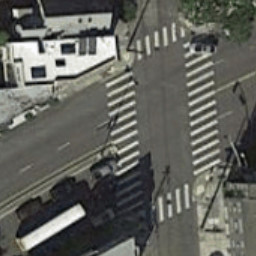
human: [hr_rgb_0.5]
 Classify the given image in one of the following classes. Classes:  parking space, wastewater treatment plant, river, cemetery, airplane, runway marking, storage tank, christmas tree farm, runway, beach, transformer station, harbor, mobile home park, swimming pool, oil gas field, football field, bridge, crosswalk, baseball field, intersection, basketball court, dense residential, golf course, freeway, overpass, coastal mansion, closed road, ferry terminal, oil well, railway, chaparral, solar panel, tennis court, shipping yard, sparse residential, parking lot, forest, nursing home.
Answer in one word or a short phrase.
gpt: crosswalk